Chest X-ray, PA view. Patient: 48 years old, sex F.
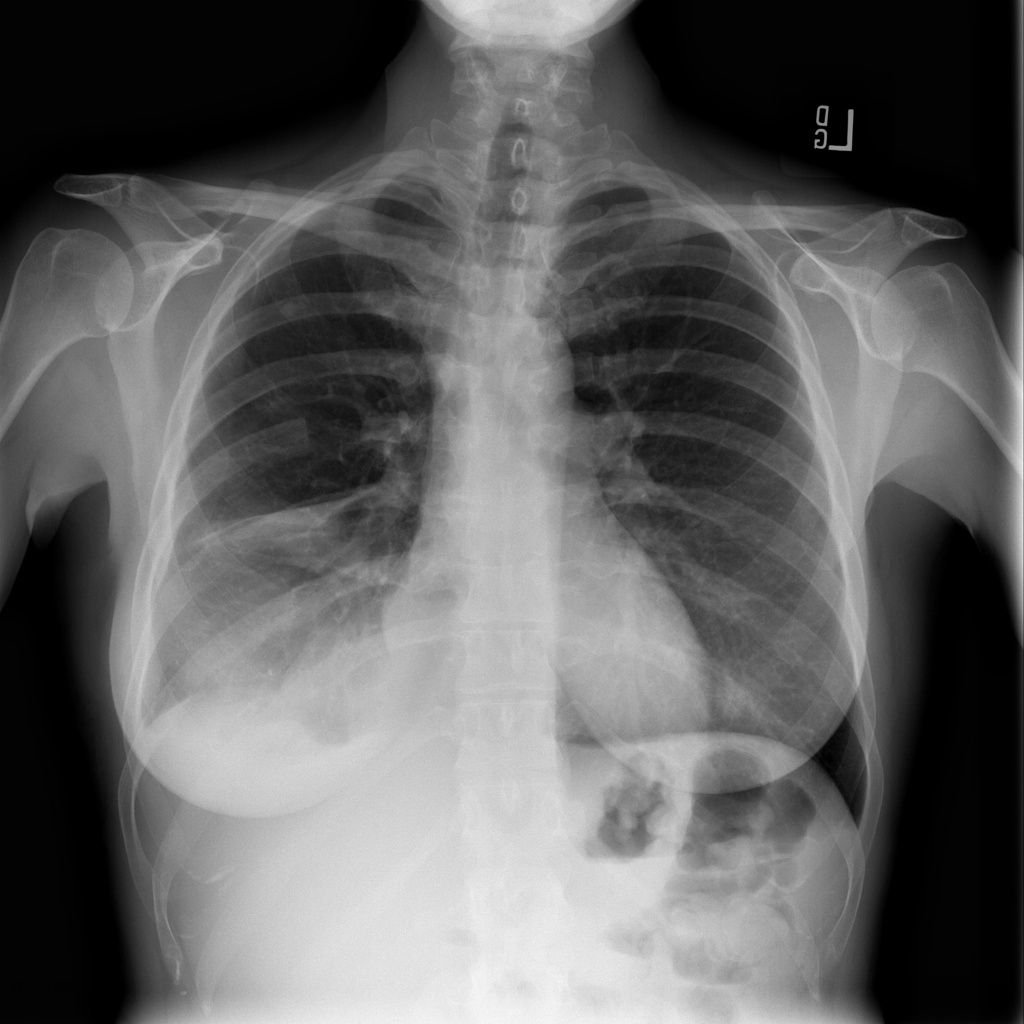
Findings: Mass